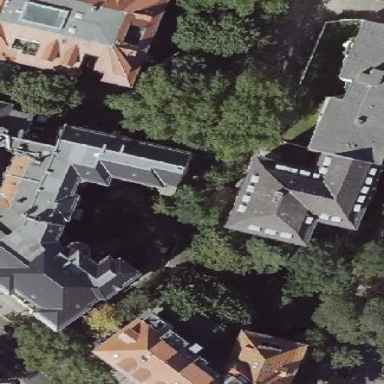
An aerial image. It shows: Apartments building with mansard roof.